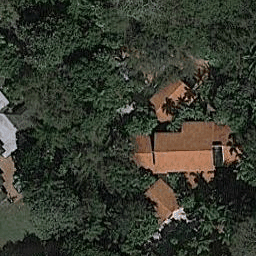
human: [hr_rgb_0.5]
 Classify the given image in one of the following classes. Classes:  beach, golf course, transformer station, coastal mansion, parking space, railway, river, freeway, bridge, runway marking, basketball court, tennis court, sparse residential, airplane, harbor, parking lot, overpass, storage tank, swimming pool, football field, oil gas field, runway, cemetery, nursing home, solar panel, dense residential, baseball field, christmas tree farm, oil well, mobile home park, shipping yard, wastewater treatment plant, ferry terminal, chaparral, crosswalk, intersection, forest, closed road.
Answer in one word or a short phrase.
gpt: sparse residential